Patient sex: M
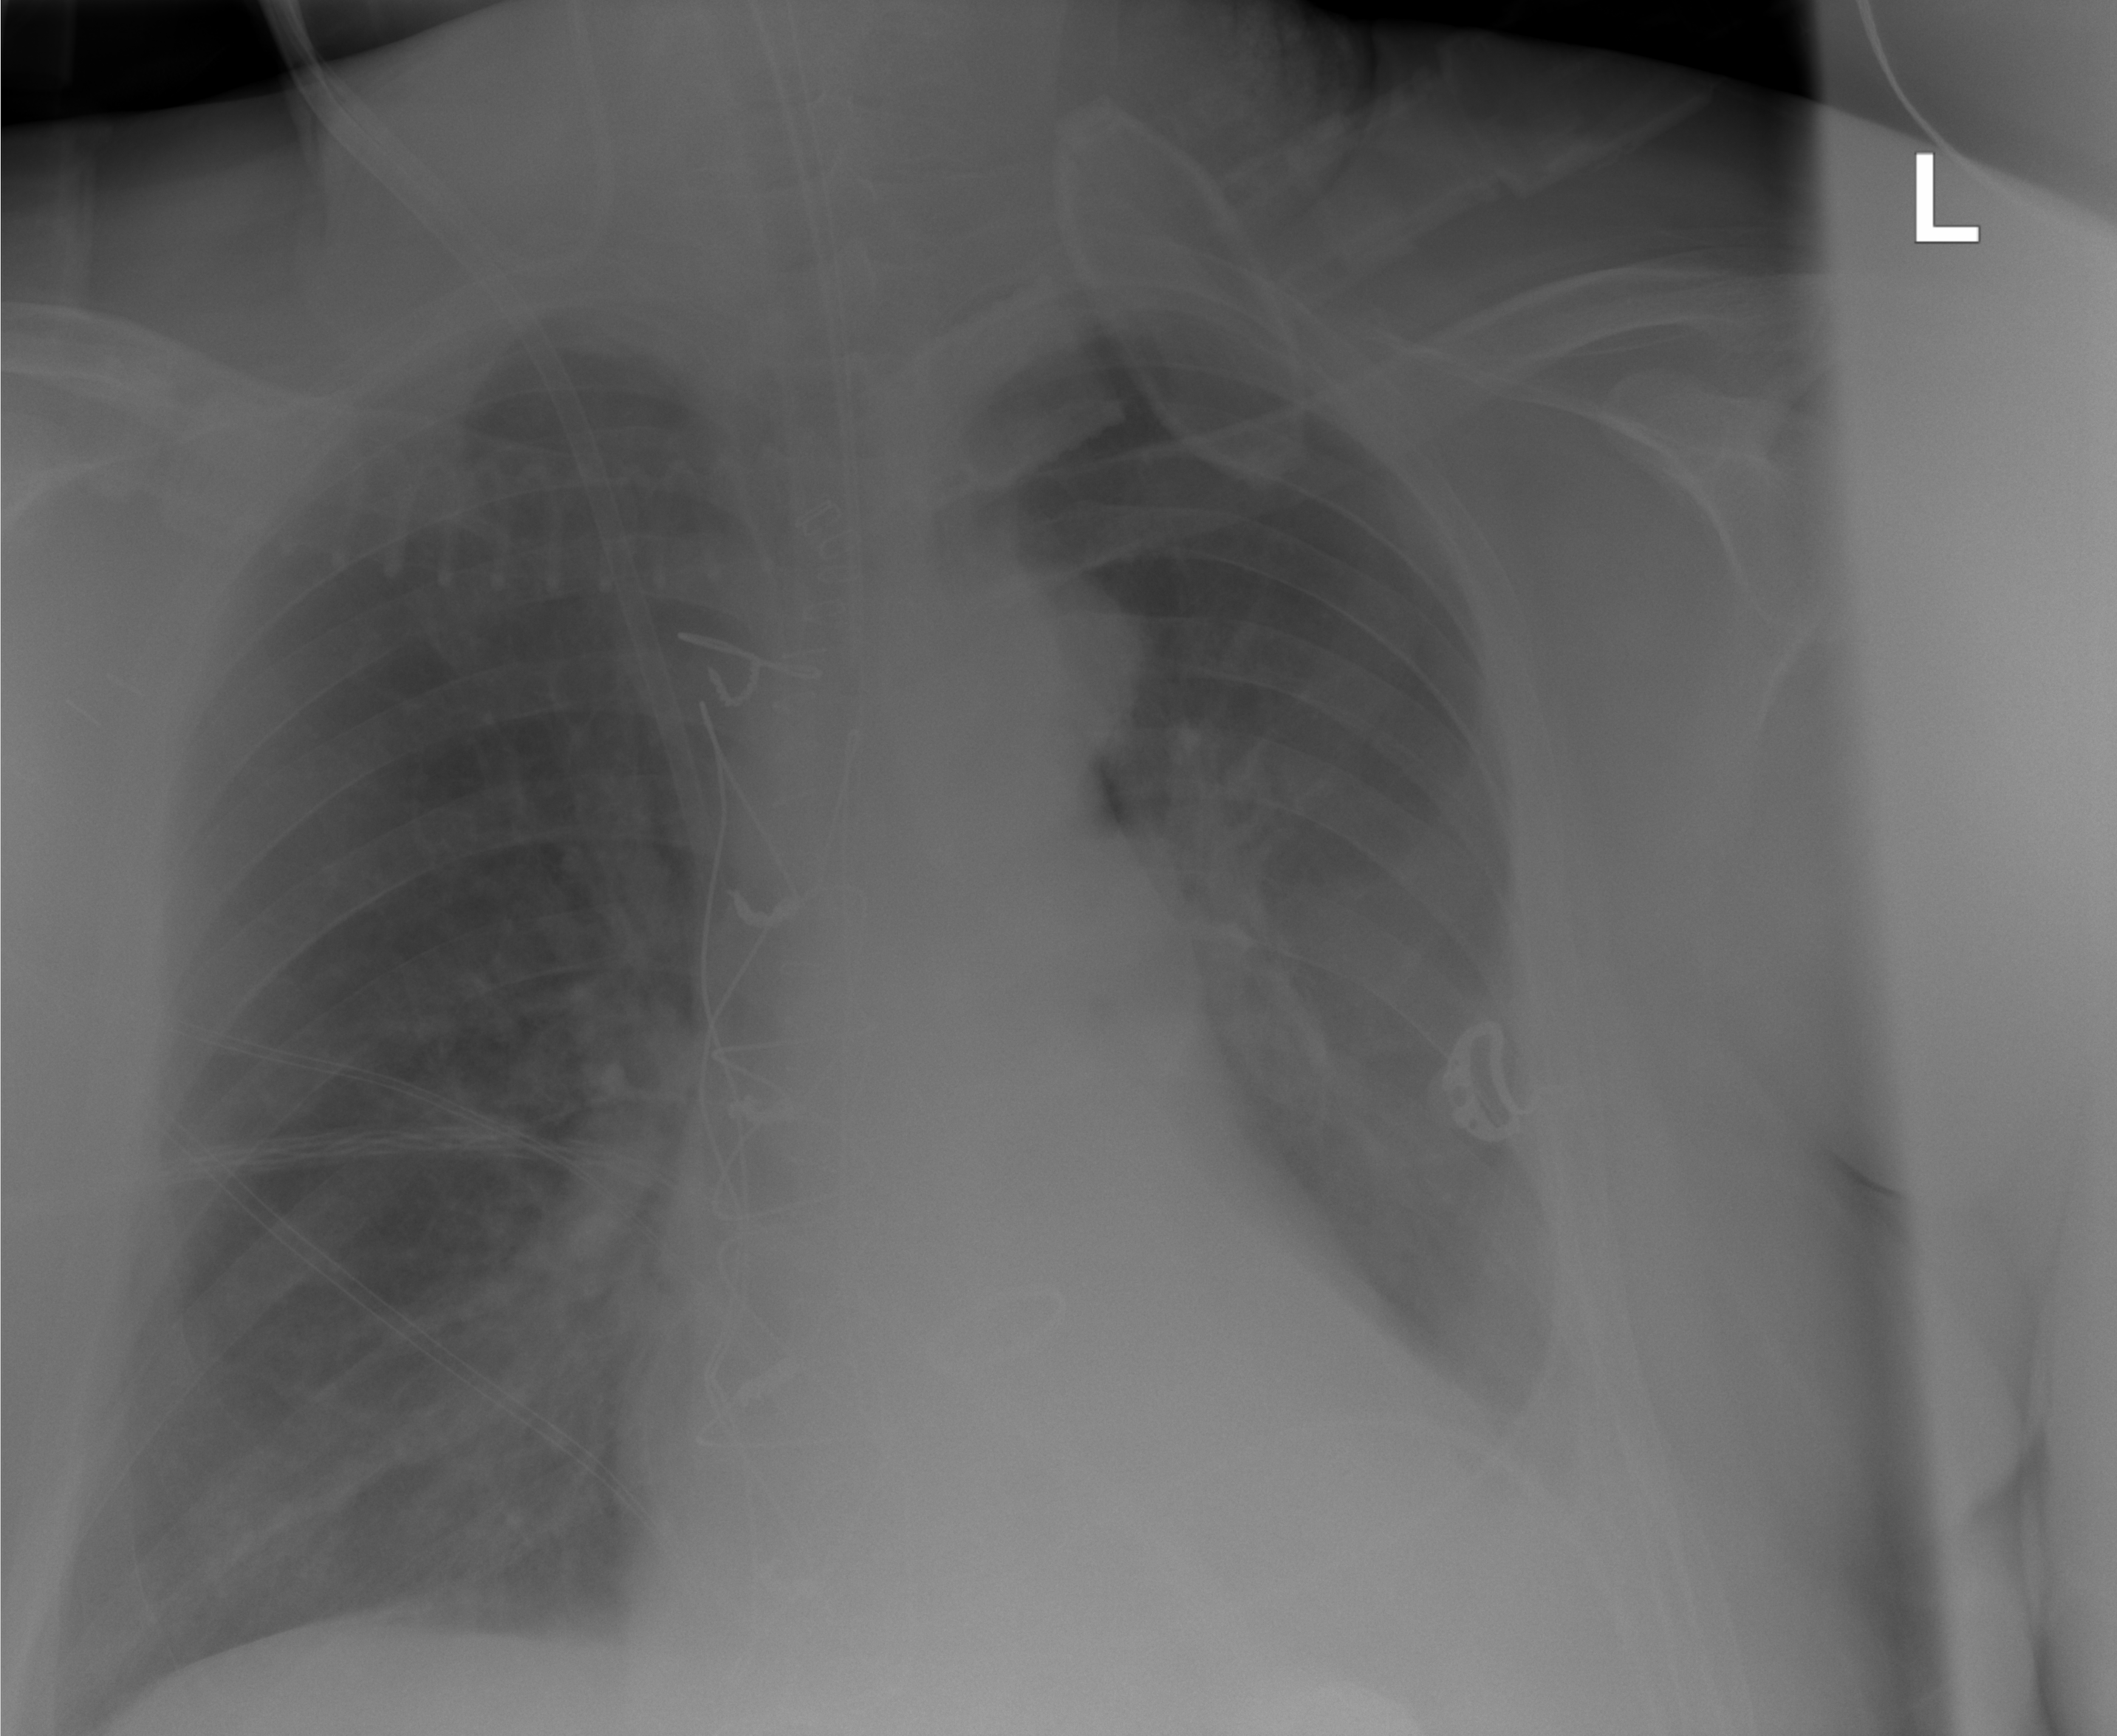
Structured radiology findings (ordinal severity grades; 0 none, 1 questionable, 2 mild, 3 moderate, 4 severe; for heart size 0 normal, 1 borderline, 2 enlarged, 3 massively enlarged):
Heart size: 2
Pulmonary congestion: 2
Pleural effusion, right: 0
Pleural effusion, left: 2
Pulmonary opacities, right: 1
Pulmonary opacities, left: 0
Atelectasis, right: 2
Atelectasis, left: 1